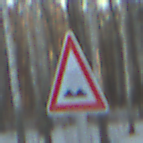
Verkehrszeichen: UnebeneFahrbahn
Umgebung: Outdoor, Nature
Tageszeit: SunriseSunset
Wetter: Clear
Licht: Natural
Jahreszeit: Winter
Kontrast: LowContrast